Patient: sex F, age 68
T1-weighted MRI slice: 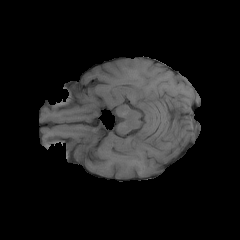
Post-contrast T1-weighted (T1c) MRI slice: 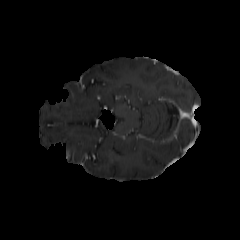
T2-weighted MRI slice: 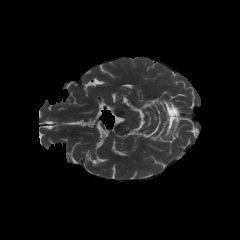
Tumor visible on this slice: no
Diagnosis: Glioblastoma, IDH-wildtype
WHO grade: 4